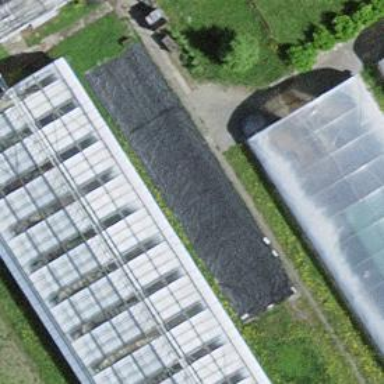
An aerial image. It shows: Greenhouse.